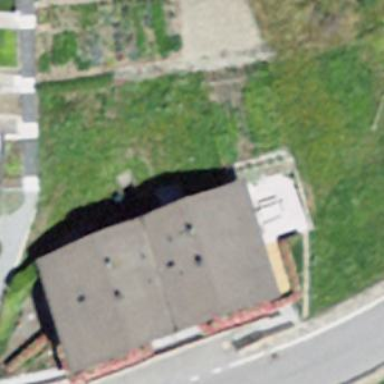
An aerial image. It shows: Building.